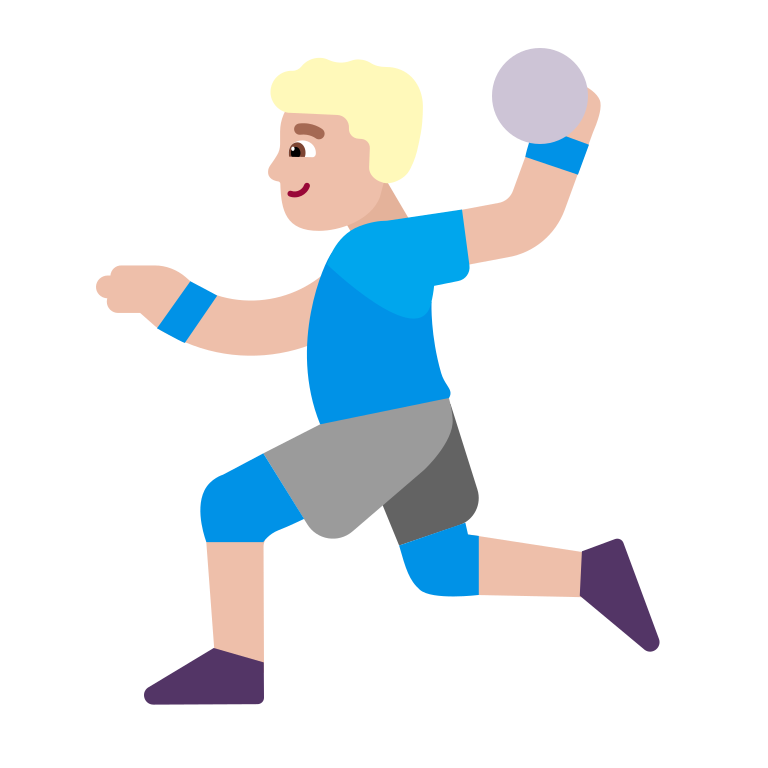
man playing handball flat  light